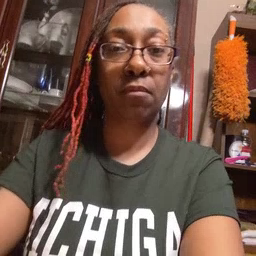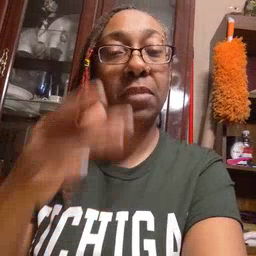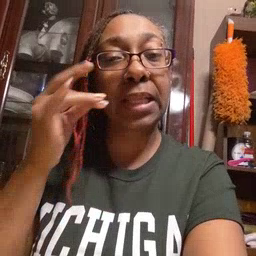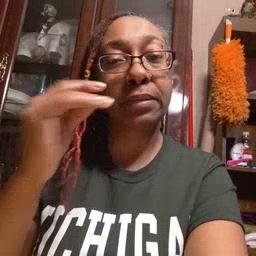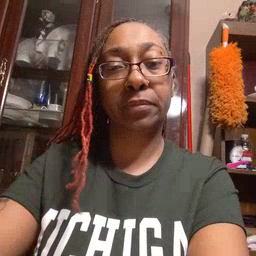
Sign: kitty